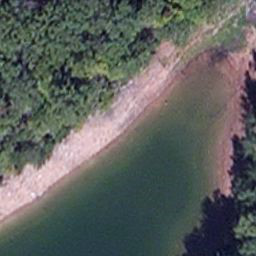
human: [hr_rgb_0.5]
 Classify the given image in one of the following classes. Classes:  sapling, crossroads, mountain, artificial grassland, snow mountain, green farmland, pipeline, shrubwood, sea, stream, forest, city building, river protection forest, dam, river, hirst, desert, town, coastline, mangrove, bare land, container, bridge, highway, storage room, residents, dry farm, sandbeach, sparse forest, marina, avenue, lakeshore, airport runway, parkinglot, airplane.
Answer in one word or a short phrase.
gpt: lakeshore